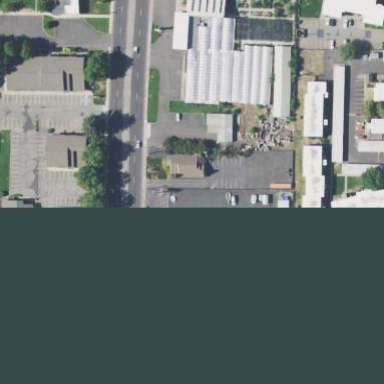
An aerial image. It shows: Commercial area.